Question: I want to shift the x ticks labels downwards in this figure:
I'm not sure how to do this?
This is the script I'm using:
'''
y=[0.5093 0.8526 0.9171];
x=[0 <PHONE>];
hand =plot(y, 'ob-');
set(gca, 'XTick',1:3, 'XTickLabel',{'no interference' '1600' '1100'})
set(hand, 'LineWidth', 4);
set(hand, 'MarkerSize', 30);
set(findobj('type','text'),'FontSize',25);
set(gca,'FontSize',25);
set(findobj('type','axes'),'FontSize',25);
h=get(gca,'Title');
set(h,'FontSize',20);
'''
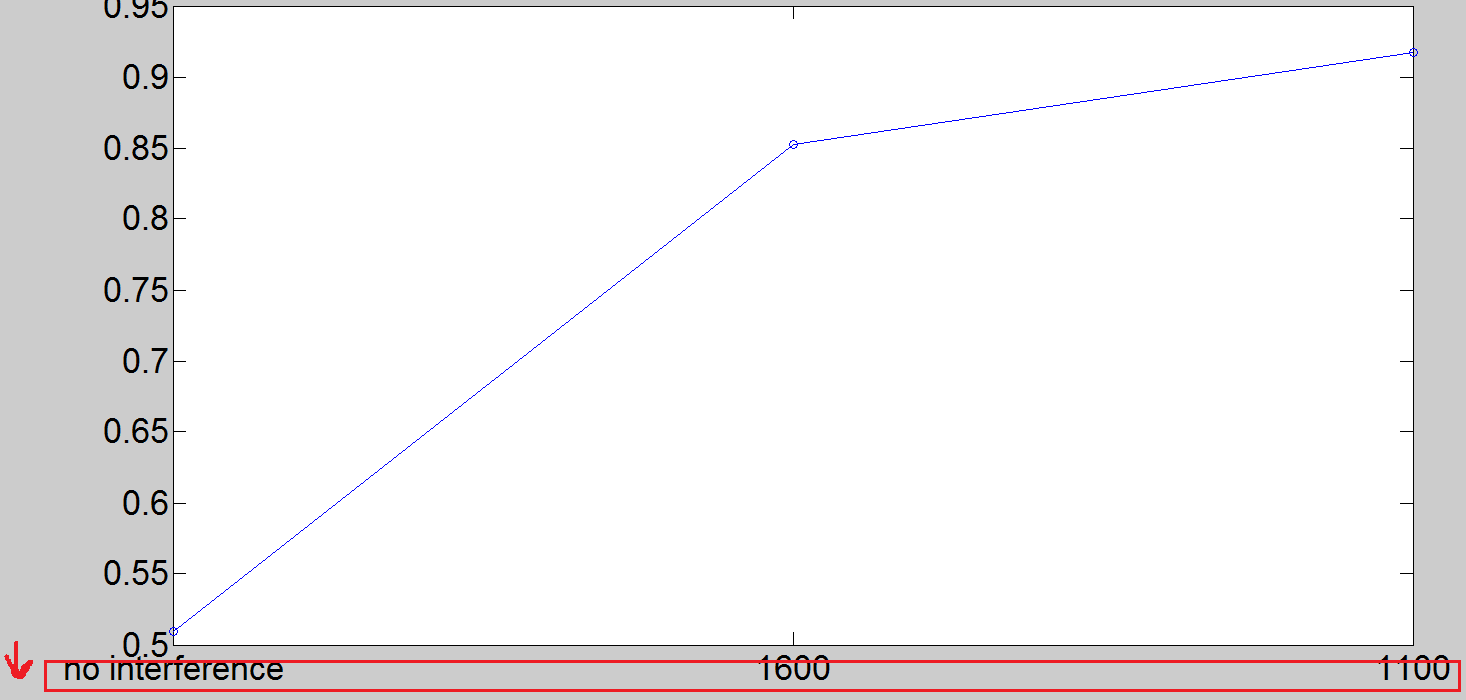
Answer: Following the example from this <URL>, you can use the 'text' function to add labels in any position you wish.
Increase the value of 'delta' for a larger gap between x tick labels and x axis.
EDIT: Added custom control of 'ytick's: the value of 'stp' changes the step between each tick. Obviously a more general solution would identify the end-points of the tick range automatically as well.
'''
figure(1), clf
% set data as your example
y=[0.5093 0.8526 0.9171];
x=[0 <PHONE>];
Xt=1:length(x);
hand =plot(y, 'ob-');
set(gca, 'XTick',Xt);
stp=0.05;
Yt=0.5:stp:0.95;
set(gca, 'ytick', Yt)
% Reduce the size of the axis so that all the labels fit in the figure.
pos = get(gca,'Position');
set(gca,'Position',[pos(1), .2, pos(3) .7])
ax = axis; % Current axis limits
axis(axis); % Set the axis limit modes (e.g. XLimMode) to manual
Yl = ax(3:4); % Y-axis limits
Xl = ax(1:2);
% Place the text labels -- the value of delta modifies how far the labels
% are from the axis.
delta=0.1;
t = text(Xt, Yl(1)*ones(1,length(x))-delta, {'no interference' '1600' '1100'});
%set(t, 'HorizontalAlignment','left','VerticalAlignment','top')
set(t, 'HorizontalAlignment','center','VerticalAlignment','middle')
% Remove the default labels
set(gca,'XTickLabel','')
% and continue with your other settings as required
set(hand, 'LineWidth', 4);
set(hand, 'MarkerSize', 30);
set(findobj('type','text'),'FontSize',25);
set(gca,'FontSize',25);
set(findobj('type','axes'),'FontSize',25);
h=get(gca,'Title');
set(h,'FontSize',20);
'''
The 'text' function has <URL> that you can configure.